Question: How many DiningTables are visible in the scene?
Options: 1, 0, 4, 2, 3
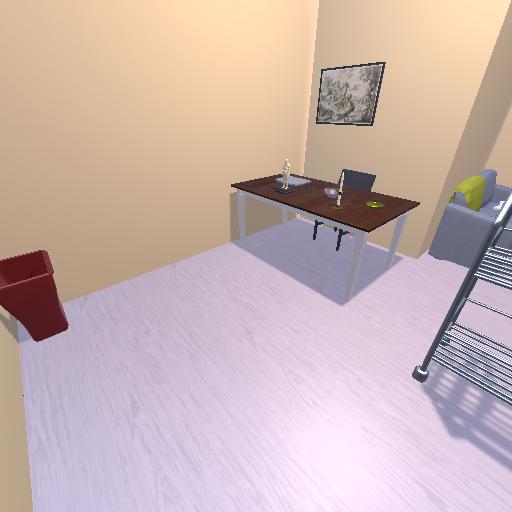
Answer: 1